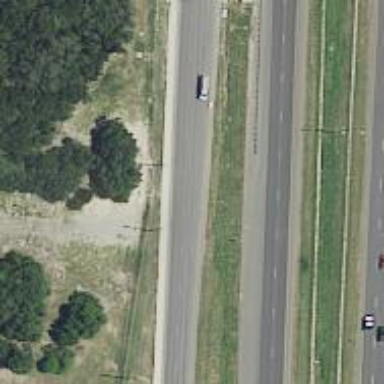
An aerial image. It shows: Secondary road with asphalt surface and frontage road.